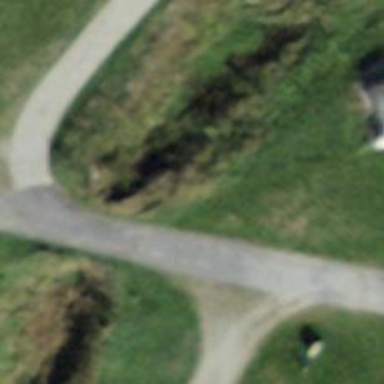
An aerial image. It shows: Culvert tunnel crossing ditch waterway.